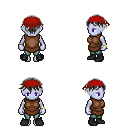
a pixel art fantasy rpg character, female body template, dark elf, purple skin, brown tunic, teal pants, gray short bangs hairstyle, red bandana, bracelets, black shoes, four views (front, back, left, right), 2x2 character sprite sheet, small pixel art, hard edges, no anti-aliasing